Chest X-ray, PA view. Patient: 56 years old, sex F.
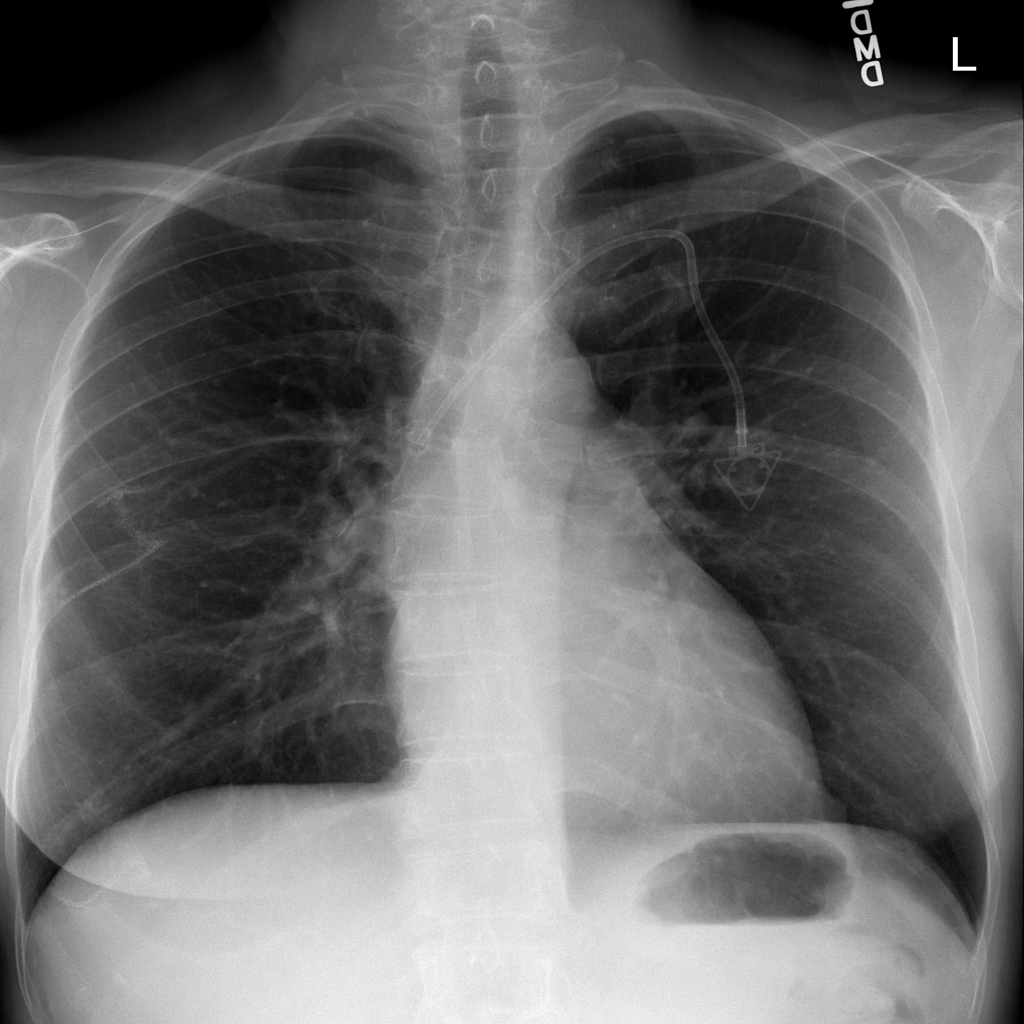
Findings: Infiltration